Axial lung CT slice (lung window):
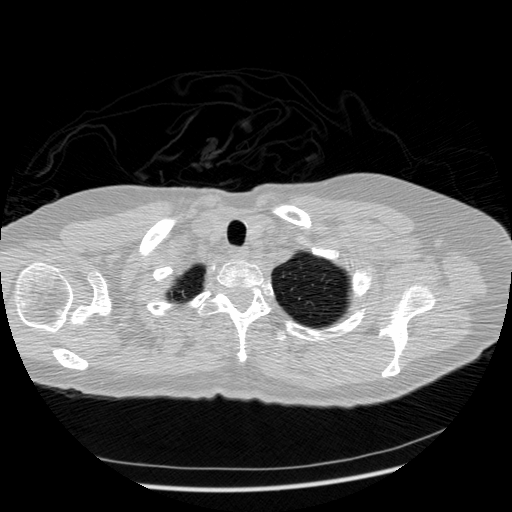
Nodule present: no